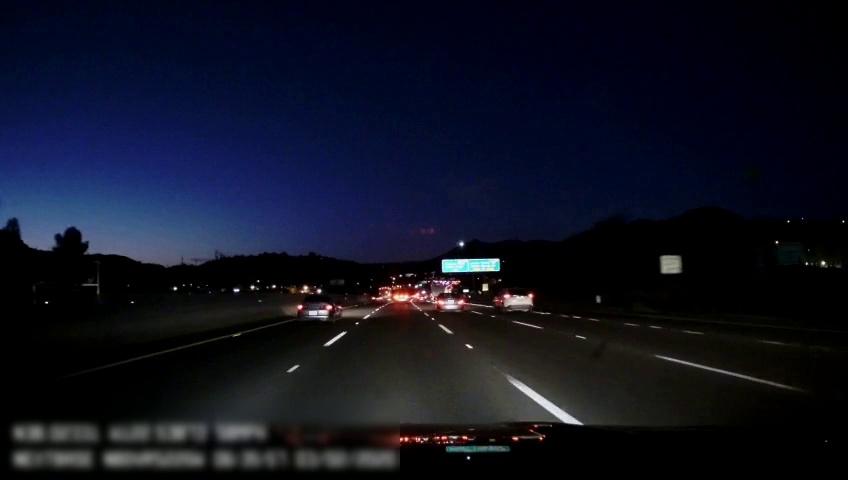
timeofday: Night
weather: Other
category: Drivable Space
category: Vehicles | Bus
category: Vehicles | Car
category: Vehicles | Car
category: Vehicles | Car
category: Vehicles | SUV
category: Vehicles | Car
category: Lanes | Alternate Lane
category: Lanes | Current Lane
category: Lanes | Current Lane
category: Lanes | Alternate Lane
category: Lanes | Alternate Lane
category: Lanes | Alternate Lane
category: Traffic | Signs
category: Traffic | Signs
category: Traffic | Signs